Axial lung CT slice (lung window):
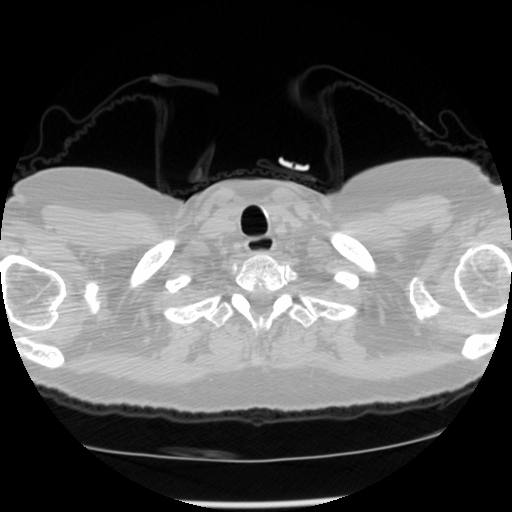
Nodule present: no